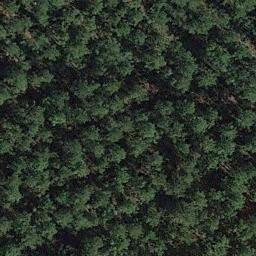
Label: forest